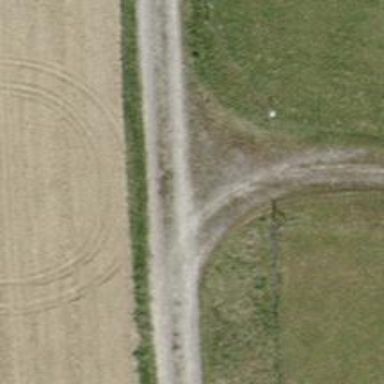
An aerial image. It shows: Track with grade2 tracktype.